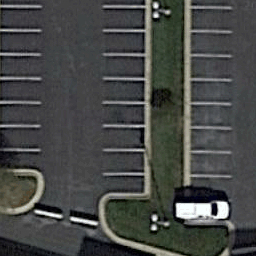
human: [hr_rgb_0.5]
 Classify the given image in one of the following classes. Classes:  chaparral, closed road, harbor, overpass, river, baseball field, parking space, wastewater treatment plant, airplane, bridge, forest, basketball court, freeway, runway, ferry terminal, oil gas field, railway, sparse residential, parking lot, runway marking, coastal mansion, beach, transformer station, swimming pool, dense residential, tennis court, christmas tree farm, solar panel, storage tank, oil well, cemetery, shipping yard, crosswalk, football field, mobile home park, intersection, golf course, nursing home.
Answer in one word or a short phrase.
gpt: parking space